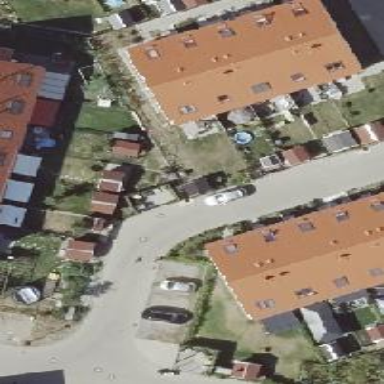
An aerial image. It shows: Living street.